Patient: sex F, age 54
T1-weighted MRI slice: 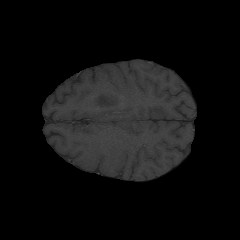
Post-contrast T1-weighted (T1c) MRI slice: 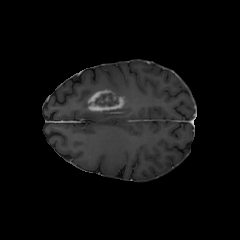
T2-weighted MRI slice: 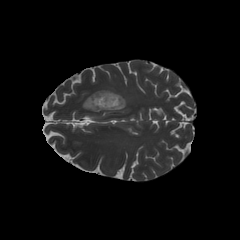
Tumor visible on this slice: yes
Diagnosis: Glioblastoma, IDH-wildtype
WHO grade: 4